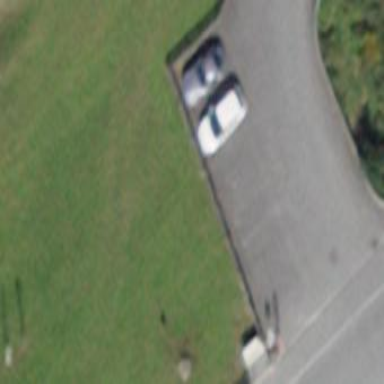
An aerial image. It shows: Parking available on the street side.